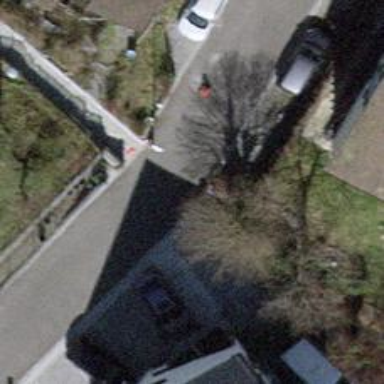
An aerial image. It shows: Road with steps.